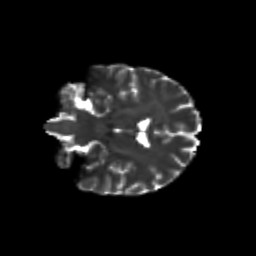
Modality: T2w
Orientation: coronal
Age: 27
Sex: female
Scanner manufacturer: siemens
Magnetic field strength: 3 T
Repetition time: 8.6 s
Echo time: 0.095 s